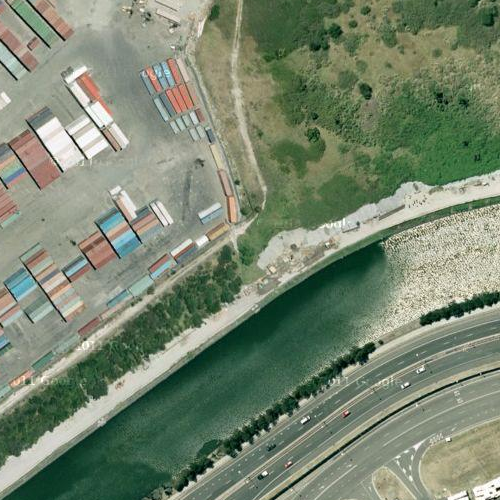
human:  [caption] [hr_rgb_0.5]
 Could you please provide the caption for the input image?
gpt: A small river with a grassland on one side and some buildings on the other .

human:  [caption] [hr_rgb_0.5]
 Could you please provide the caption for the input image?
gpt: A small river with a grassland on one side and some buildings on the other .

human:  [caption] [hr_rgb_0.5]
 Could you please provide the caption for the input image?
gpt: A grassland on one side of a river while some buildings on the other .

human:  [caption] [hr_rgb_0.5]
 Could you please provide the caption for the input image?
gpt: There is a small river with a grassland on one side and some buildings on the other .

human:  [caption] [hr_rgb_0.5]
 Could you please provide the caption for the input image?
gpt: A small river with a grassland on one side and some buildings on the other .